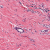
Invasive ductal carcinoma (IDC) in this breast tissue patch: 1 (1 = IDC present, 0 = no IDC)